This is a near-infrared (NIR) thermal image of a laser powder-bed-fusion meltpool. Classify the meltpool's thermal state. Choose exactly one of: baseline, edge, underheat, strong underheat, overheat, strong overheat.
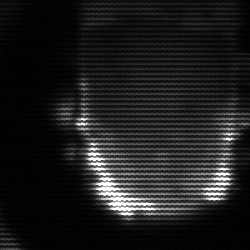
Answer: baseline